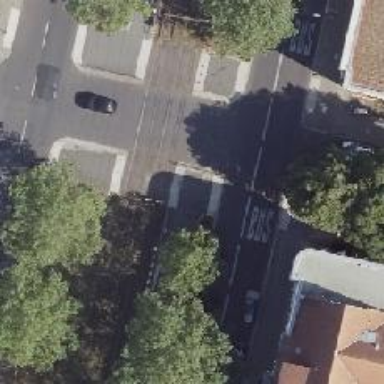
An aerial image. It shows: Unmarked footway crossing with pedestrian island.